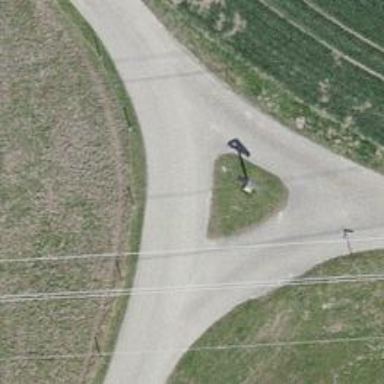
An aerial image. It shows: Wayside cross with historic significance.